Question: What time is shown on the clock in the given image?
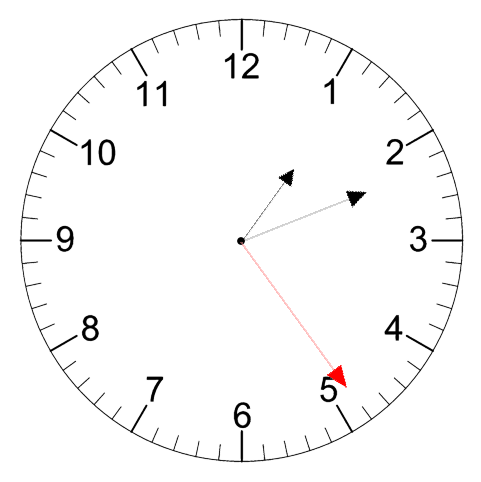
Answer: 01:11:24